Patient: sex F, age 60
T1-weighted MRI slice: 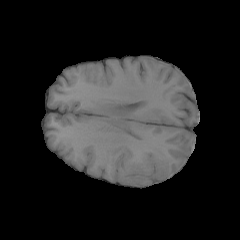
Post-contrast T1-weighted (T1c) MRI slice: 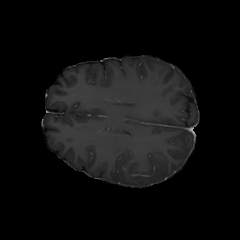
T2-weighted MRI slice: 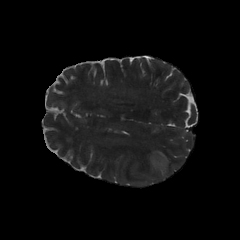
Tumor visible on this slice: yes
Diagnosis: Glioblastoma, IDH-wildtype
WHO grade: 4